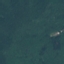
Land use / land cover class: Forest